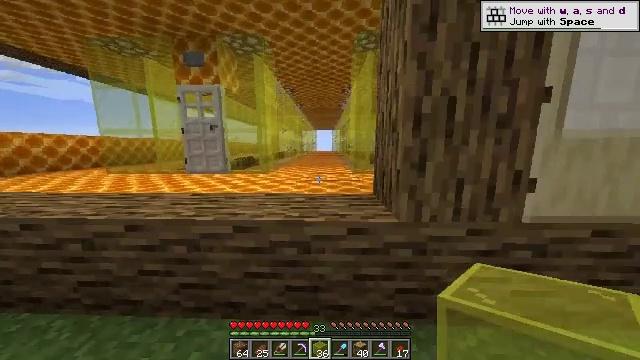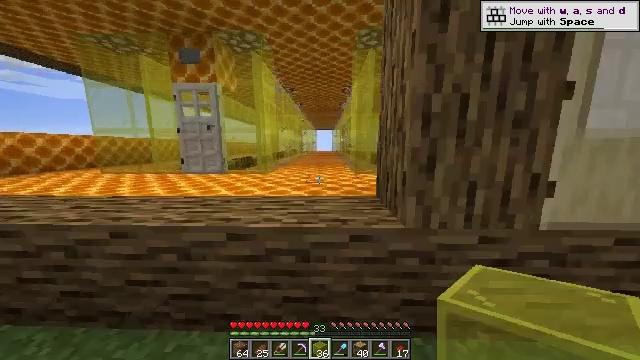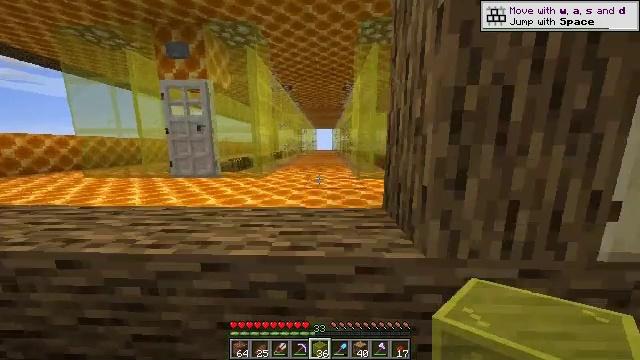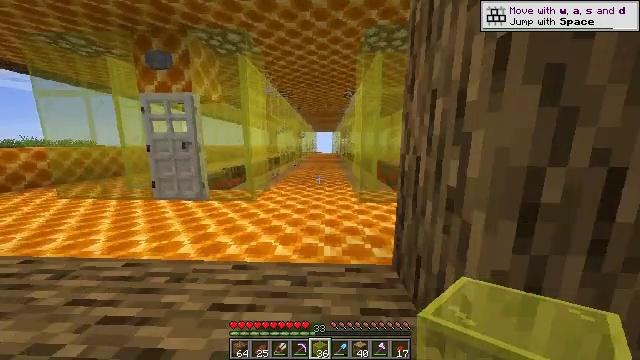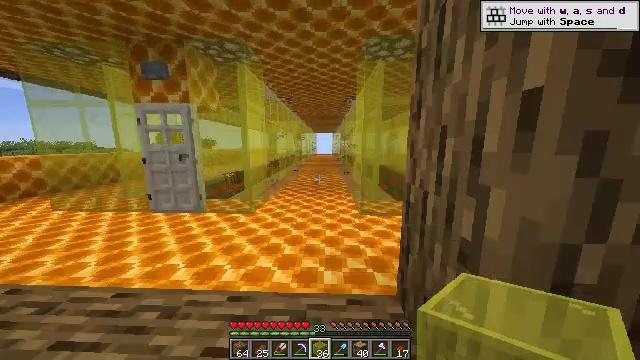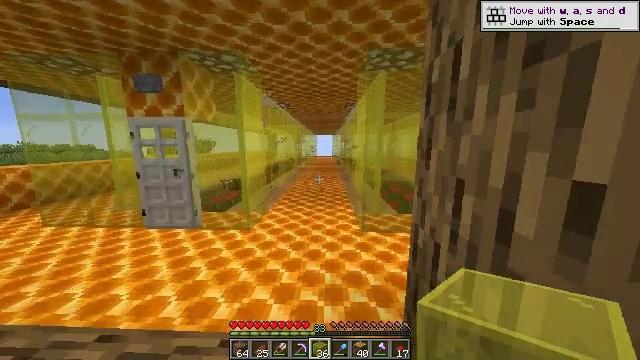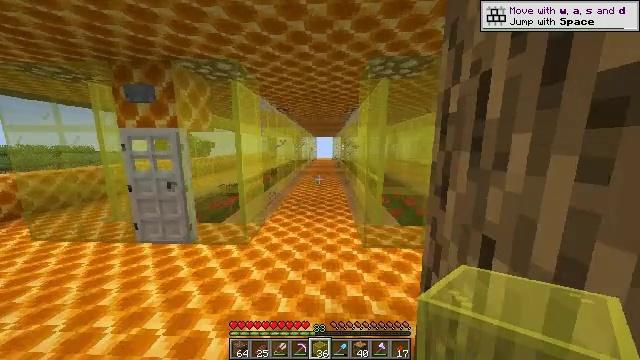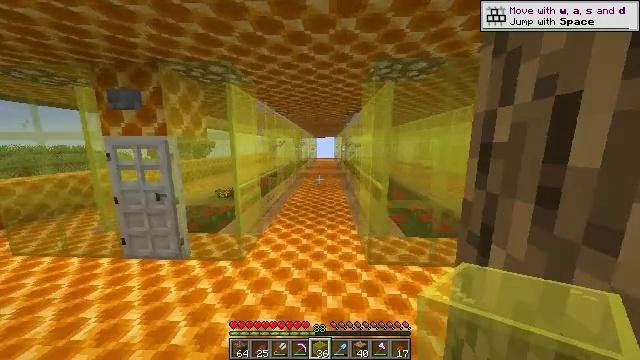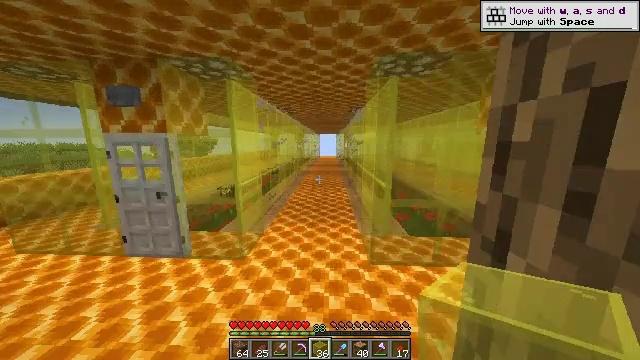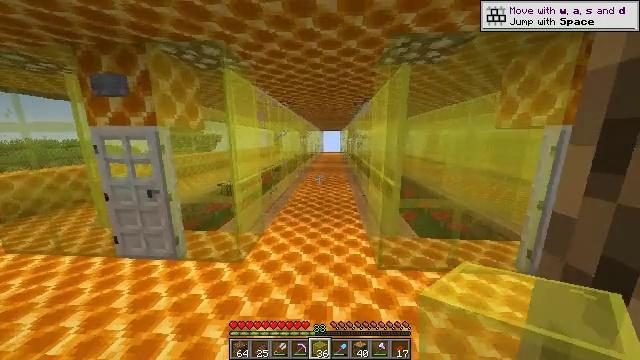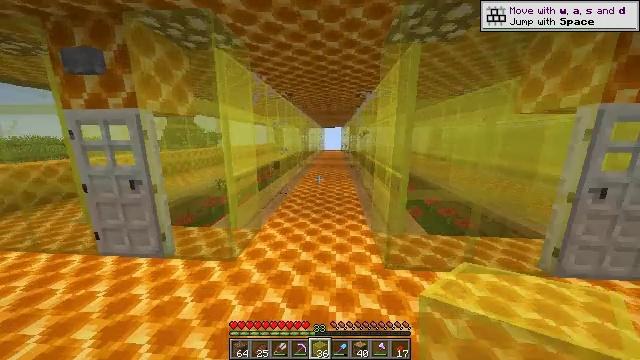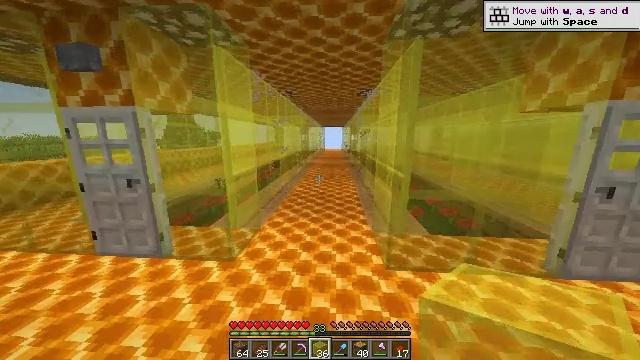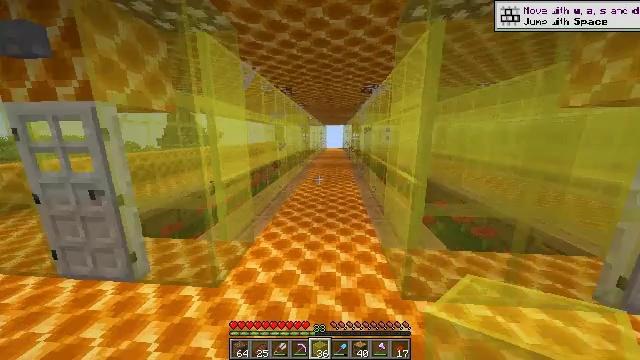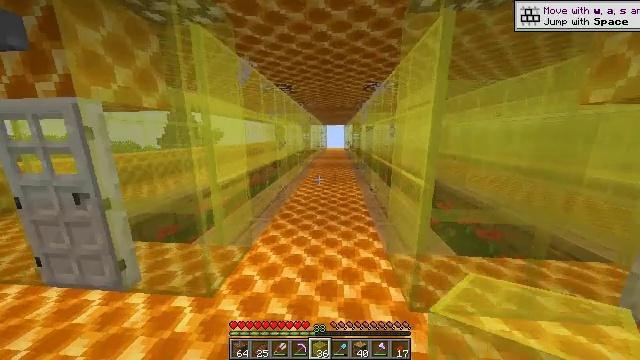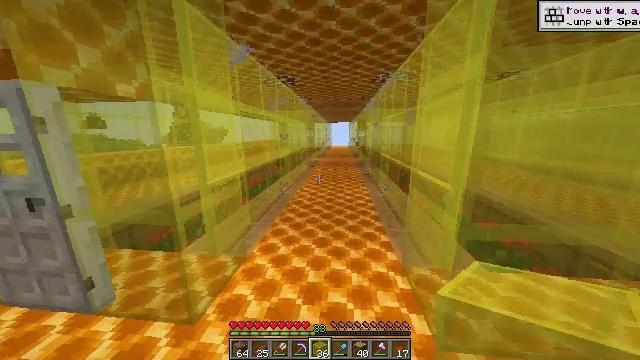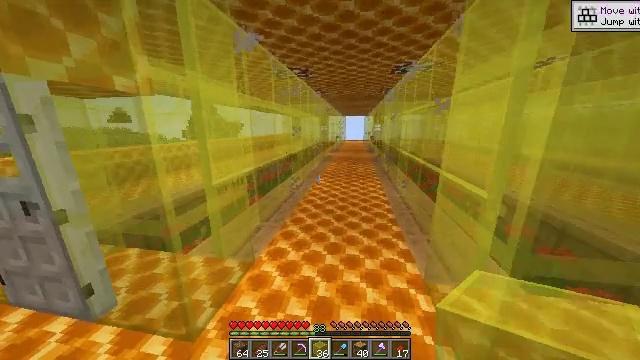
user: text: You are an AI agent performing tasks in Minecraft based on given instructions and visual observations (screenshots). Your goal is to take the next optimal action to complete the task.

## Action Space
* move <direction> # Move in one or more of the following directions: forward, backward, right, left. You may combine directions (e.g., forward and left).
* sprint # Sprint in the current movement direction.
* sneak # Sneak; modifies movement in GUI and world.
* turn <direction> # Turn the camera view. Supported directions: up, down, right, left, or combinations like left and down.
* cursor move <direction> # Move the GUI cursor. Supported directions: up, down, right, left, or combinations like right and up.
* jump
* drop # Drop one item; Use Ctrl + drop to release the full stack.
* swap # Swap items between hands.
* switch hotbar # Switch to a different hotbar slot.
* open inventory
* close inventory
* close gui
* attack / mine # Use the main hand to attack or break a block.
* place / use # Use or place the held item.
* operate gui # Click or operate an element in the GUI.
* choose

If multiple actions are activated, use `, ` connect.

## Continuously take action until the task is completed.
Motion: motion action
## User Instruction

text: Combine 4 honeycombs to form a honeycomb block.
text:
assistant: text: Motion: move forward, attack / mine
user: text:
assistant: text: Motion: move forward, attack / mine
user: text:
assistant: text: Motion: move forward, attack / mine, jump
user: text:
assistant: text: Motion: move forward, attack / mine, jump
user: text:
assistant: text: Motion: move forward, attack / mine, jump
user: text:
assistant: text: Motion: move forward, attack / mine
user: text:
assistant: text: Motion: move forward, attack / mine
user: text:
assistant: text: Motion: move forward, attack / mine
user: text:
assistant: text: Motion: move forward, turn left, attack / mine
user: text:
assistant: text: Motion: move forward, attack / mine
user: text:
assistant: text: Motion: move forward, attack / mine
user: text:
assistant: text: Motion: move forward, attack / mine
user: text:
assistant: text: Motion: move forward, attack / mine
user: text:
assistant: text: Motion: move forward, turn left, attack / mine
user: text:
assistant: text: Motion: move forward, turn left and down, attack / mine
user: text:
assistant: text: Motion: move forward, turn left and down, attack / mine
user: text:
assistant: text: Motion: move forward, turn left and down, attack / mine
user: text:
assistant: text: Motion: move forward and move right, turn left and down, attack / mine
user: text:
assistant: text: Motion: move forward and move right, turn left and down, attack / mine
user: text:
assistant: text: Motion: move forward and move right, turn left, attack / mine
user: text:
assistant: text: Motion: move forward and move right, turn left, attack / mine
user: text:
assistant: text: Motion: move forward and move right, turn left, attack / mine
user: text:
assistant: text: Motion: move forward and move right, turn left, attack / mine
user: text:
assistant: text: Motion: attack / mine
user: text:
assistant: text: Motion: attack / mine
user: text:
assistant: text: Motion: attack / mine
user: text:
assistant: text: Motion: attack / mine
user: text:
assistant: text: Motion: attack / mine
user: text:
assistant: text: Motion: attack / mine
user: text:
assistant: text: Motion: attack / mine